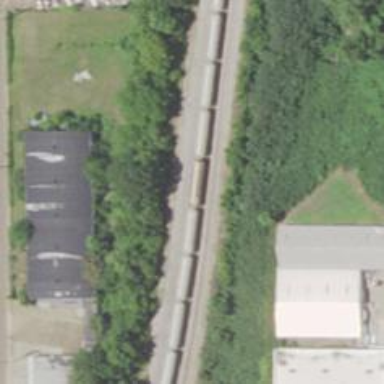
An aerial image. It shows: Railway siding with rails.